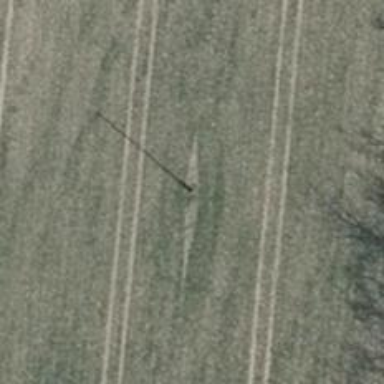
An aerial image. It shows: Power line in the image.